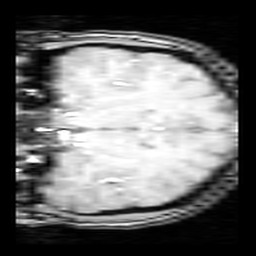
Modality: inplaneT1
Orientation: coronal
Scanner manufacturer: ge
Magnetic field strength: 3 T
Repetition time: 0.25 s
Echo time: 0.0036 s